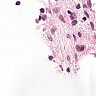
Metastatic tissue present: no